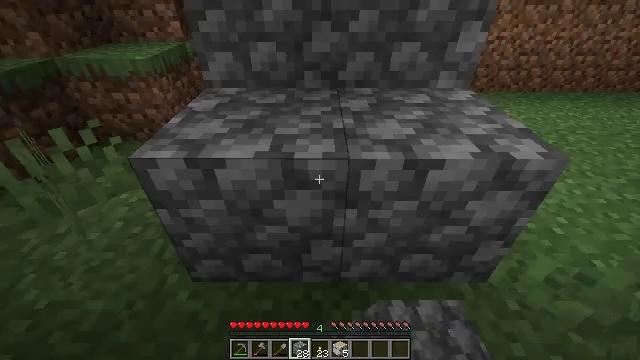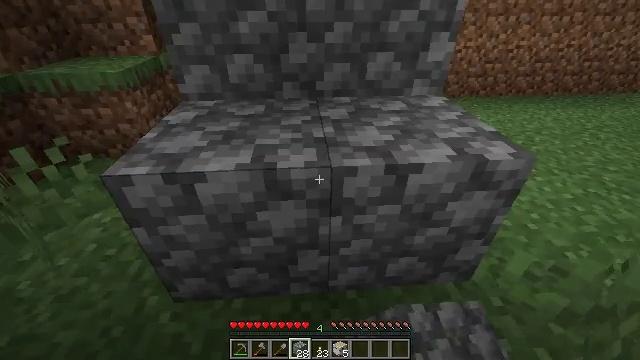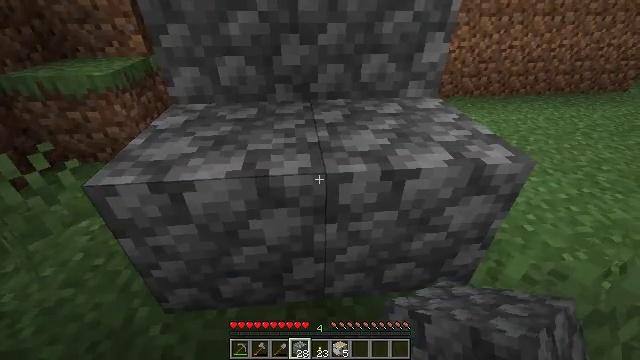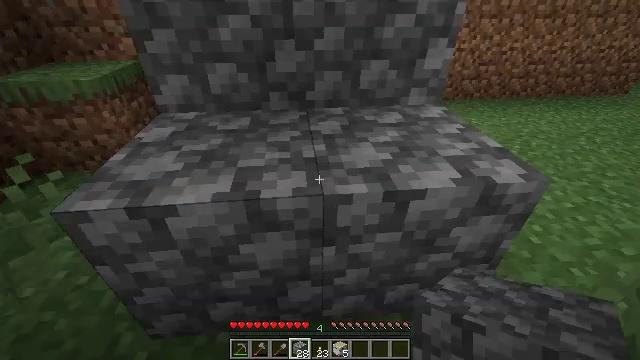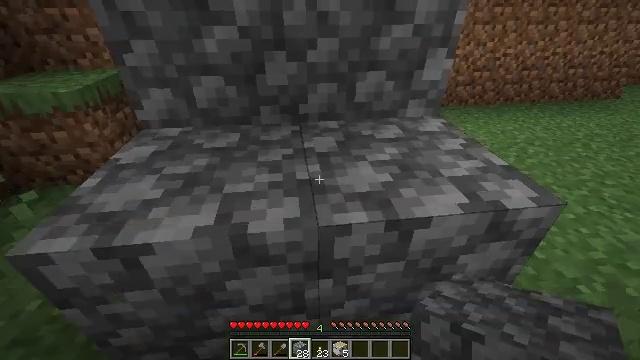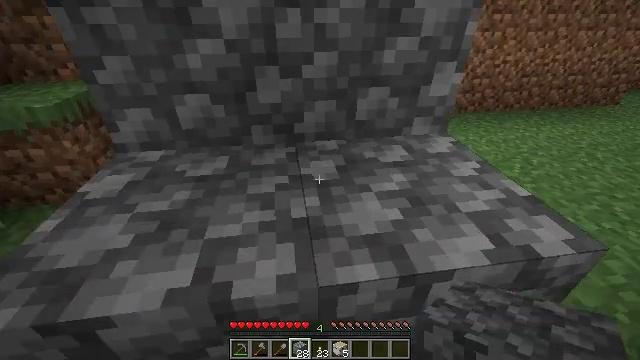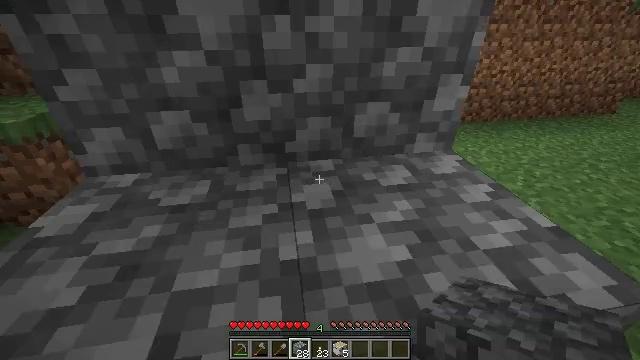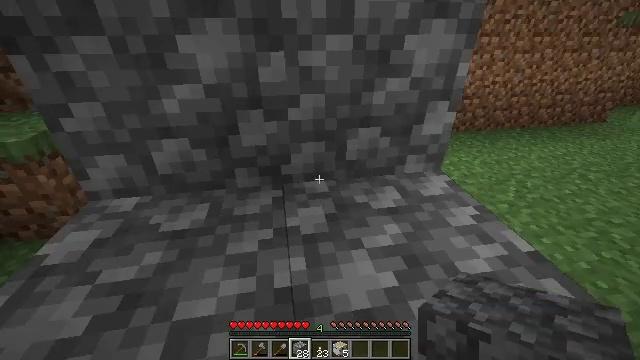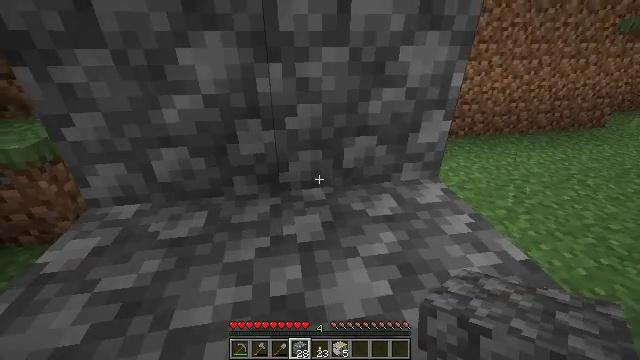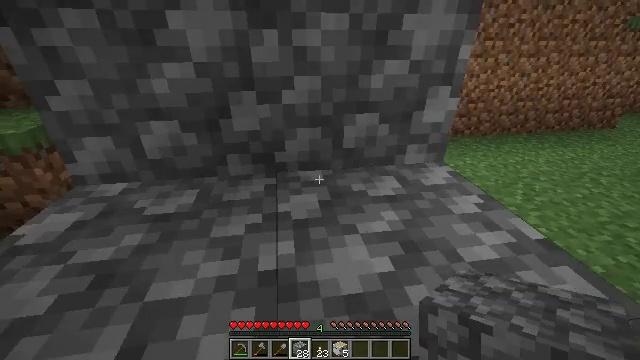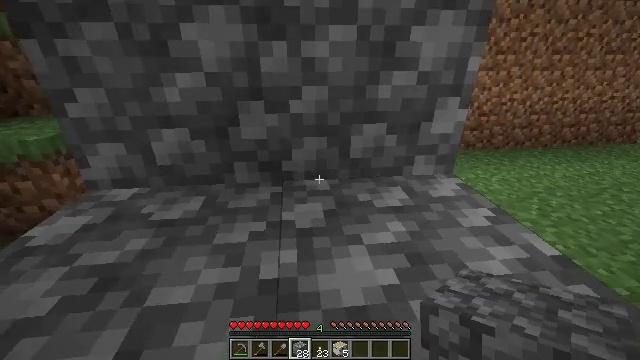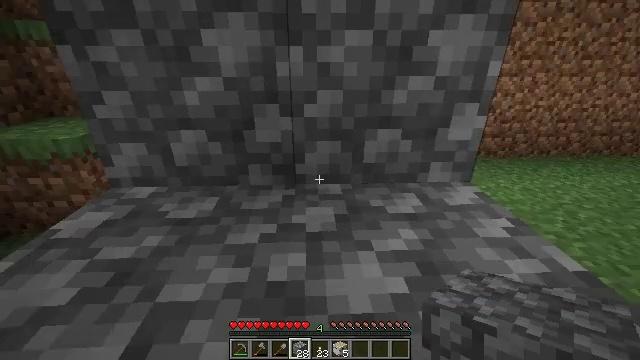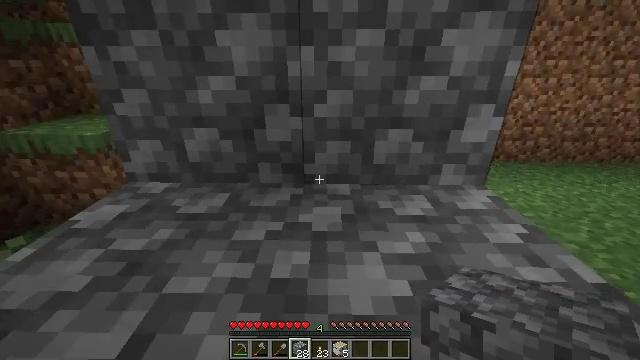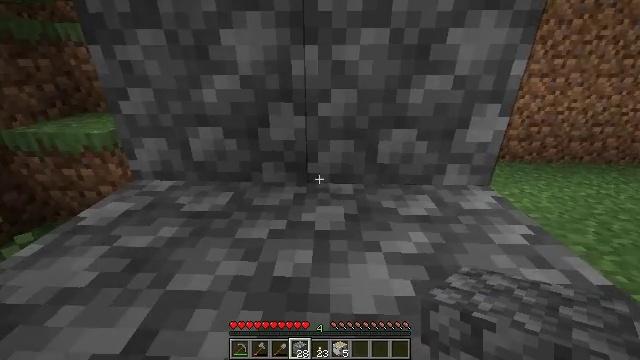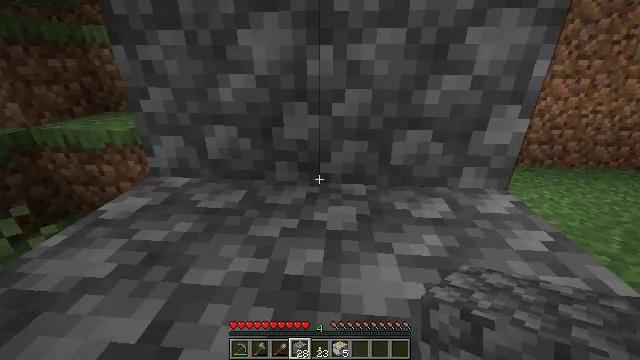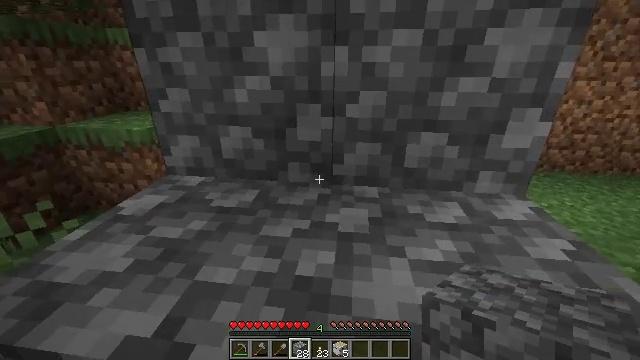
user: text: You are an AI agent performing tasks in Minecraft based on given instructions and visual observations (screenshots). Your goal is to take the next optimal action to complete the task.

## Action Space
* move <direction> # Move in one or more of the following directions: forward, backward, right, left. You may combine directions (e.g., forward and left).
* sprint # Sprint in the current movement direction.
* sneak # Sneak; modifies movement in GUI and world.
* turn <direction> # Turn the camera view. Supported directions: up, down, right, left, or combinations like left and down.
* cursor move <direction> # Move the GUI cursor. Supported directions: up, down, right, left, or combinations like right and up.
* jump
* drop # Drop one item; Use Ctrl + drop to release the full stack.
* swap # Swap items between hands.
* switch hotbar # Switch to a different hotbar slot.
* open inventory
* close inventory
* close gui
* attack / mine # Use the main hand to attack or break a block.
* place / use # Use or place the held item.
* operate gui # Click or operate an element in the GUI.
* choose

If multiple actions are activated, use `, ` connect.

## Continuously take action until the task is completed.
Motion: motion action
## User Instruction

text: Clear birch leaves to get saplings.
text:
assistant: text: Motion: turn right and up
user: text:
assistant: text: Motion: move forward, turn right
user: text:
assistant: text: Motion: move forward
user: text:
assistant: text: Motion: move forward, turn right
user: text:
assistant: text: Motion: move forward
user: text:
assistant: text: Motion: move forward, turn up
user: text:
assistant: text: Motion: move forward, jump
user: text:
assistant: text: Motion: move forward, jump
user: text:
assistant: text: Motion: move forward, turn left and up, jump
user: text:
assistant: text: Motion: move forward, turn left and up, jump
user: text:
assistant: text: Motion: move forward, turn left
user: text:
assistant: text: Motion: move forward, turn left
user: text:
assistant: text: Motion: move forward
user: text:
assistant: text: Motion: move forward, turn left
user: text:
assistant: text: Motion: move forward, turn left
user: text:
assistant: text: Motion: move forward, jump
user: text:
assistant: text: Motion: move forward, jump
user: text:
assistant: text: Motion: move forward, turn right and up, jump
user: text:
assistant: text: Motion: move forward, turn right and up, jump
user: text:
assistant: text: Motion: move forward, turn right and up
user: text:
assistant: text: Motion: move forward, turn right and up
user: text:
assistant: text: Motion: move forward, turn right and up
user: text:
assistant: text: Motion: move forward, turn right and up
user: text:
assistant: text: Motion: move forward, turn right and up, jump
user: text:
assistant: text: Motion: move forward, turn right and up, jump
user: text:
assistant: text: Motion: move forward, turn right and up, jump
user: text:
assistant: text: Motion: turn right and up, jump
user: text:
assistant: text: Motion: turn right and up
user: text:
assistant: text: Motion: turn left and up
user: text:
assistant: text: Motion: turn left and up